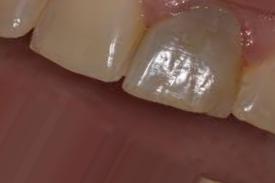
Condition: Tooth Discoloration